Question: If you understand these logs, i'll just post the picture before I go into details on how I made it.

My prev project became a messy trash, so I decided to start fresh. I copied over the files (trough folders in Finder, not in XCode), got everything set up, but then I get that error. I tried cleaning, and alt + clean build folder. I can see it has something to do with JASidePanel, its a third party github repo, but why does it mess up? Can anyone provide me with some knowledge on this?
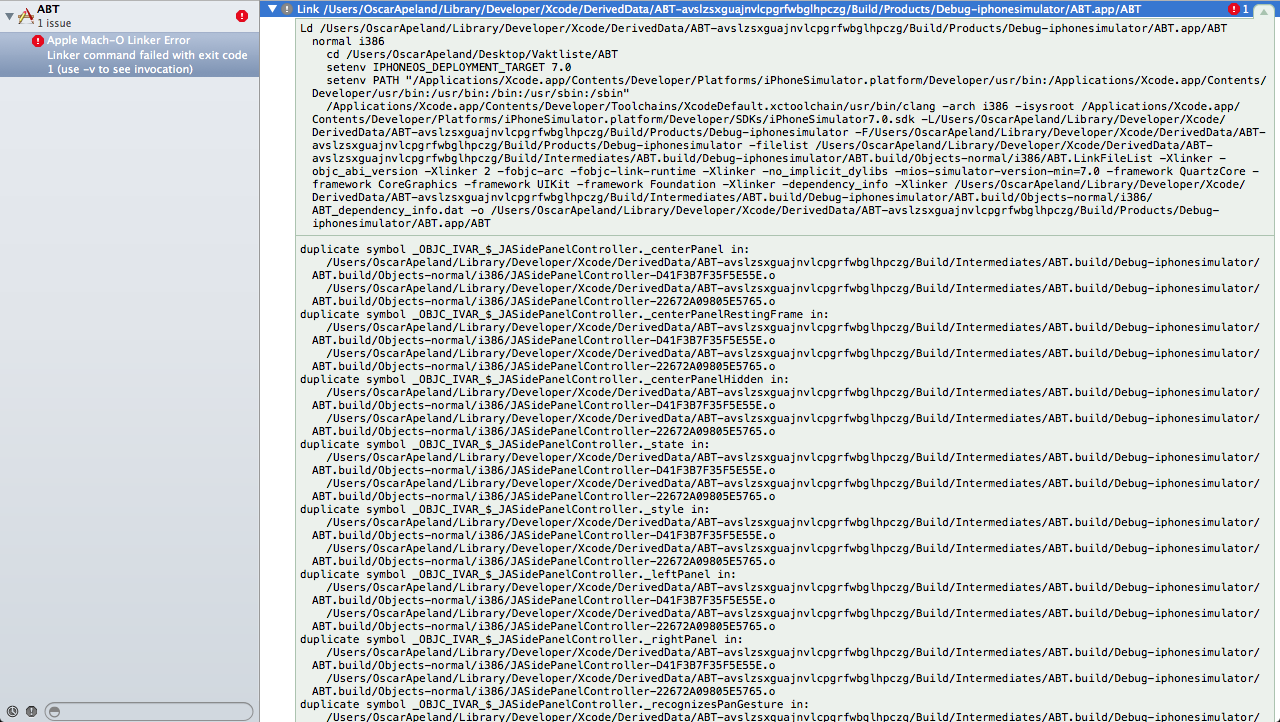
Answer: As the image shows, you have been trying to include some Side Panel View Controller which contains some symbols that are duplicate or already present in your project.
Try to remove them. Add them one by one to see which is causing the problem